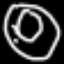
Label: donut